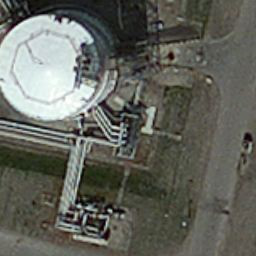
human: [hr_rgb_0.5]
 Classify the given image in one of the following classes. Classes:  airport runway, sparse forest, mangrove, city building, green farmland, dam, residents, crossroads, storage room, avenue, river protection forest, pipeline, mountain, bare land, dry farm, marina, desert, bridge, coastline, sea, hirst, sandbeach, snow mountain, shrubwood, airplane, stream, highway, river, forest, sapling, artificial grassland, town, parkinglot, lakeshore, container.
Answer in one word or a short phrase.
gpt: storage room